Field crop: tomato
Growth stage: 1
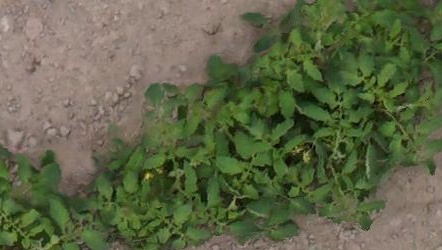
Species: tomato